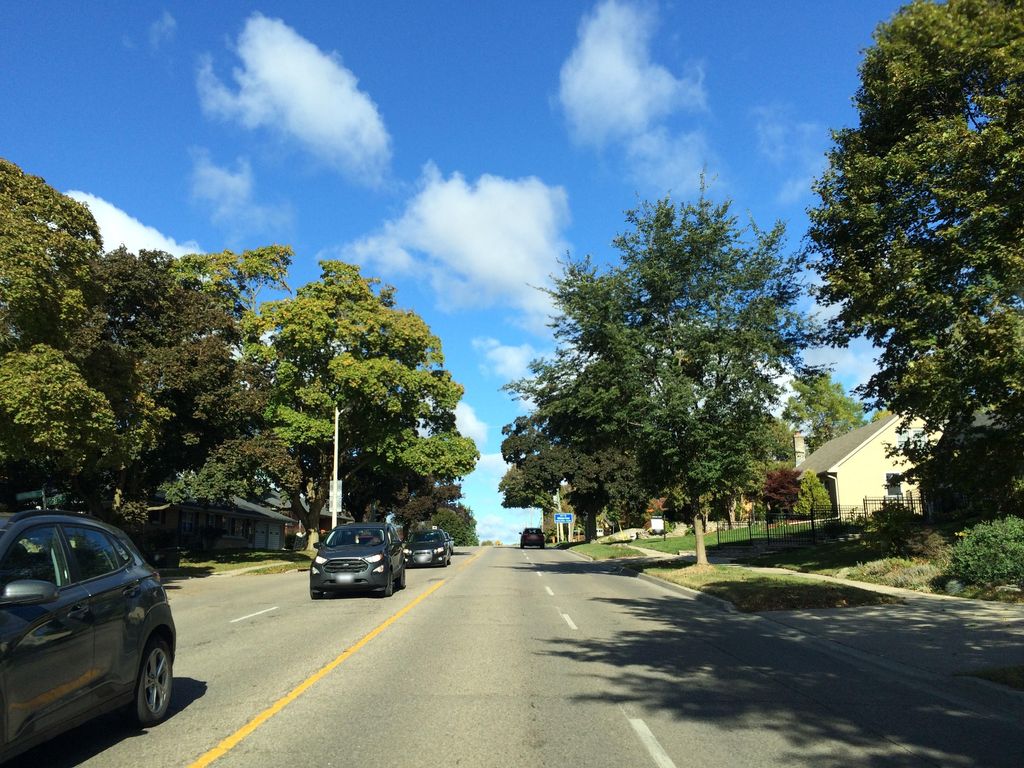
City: kitchener-waterloo